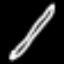
Label: pencil